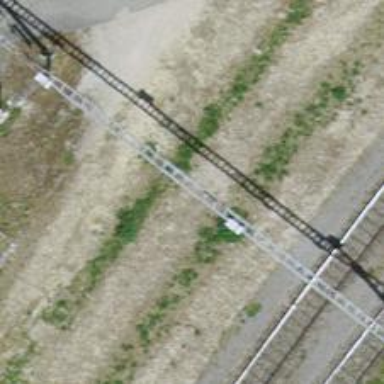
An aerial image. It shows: Abandoned railway siding with single track. The electrification is done using contact line.